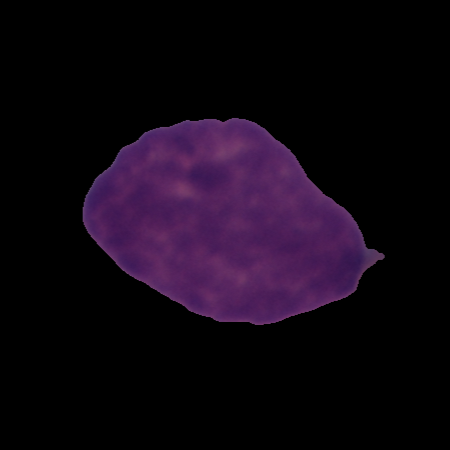
Label: cancer